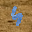
Label: 4